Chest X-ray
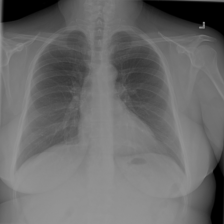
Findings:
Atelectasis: negative
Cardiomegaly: negative
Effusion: negative
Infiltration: negative
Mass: negative
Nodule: negative
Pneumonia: negative
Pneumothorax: negative
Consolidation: negative
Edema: negative
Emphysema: negative
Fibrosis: negative
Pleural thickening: negative
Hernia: negative